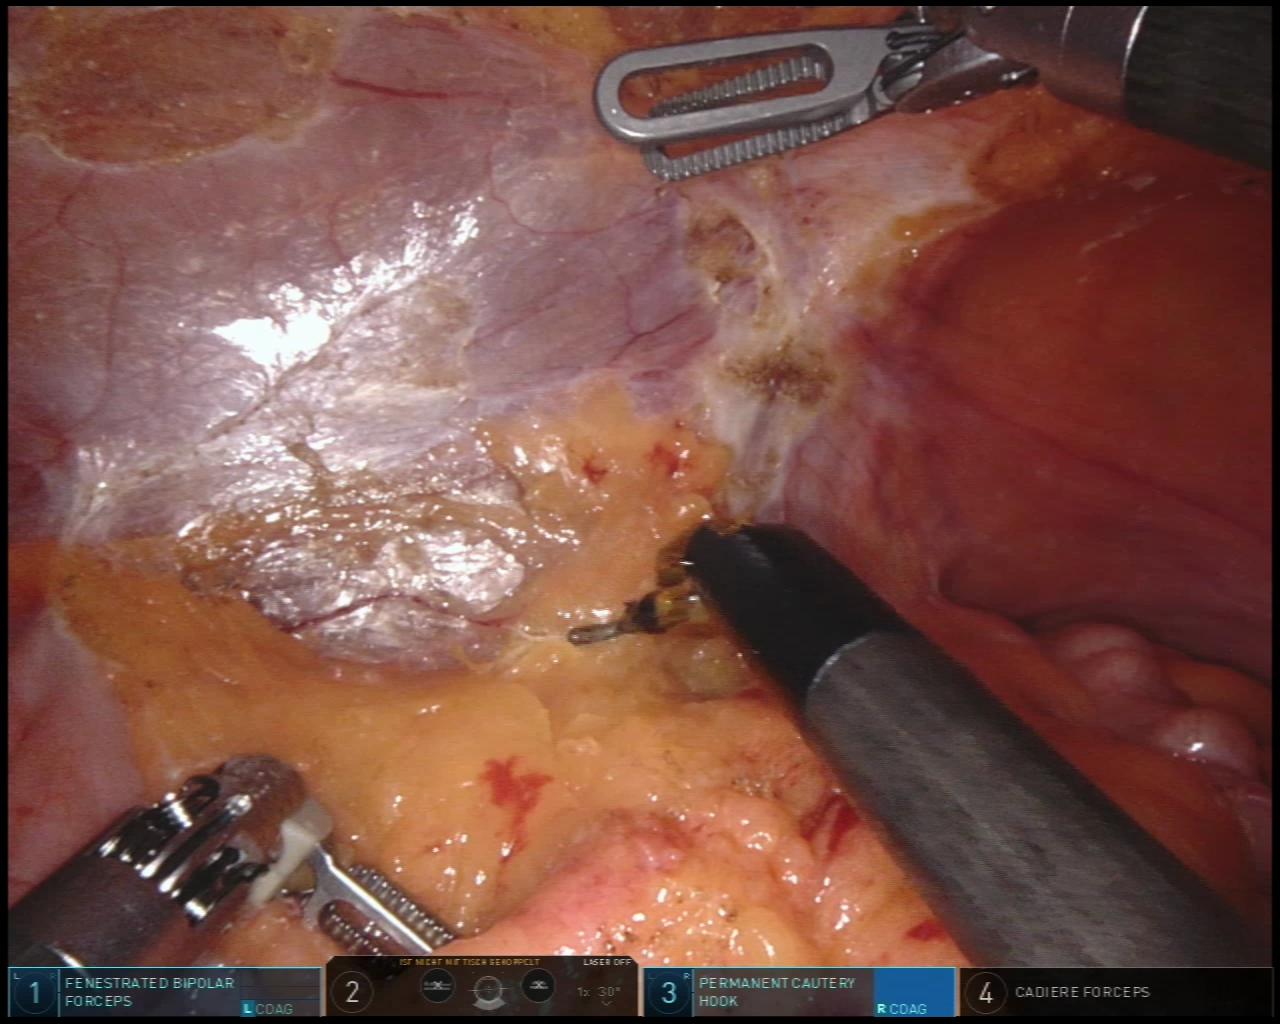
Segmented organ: colon
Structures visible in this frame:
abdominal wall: yes
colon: yes
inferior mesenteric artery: no
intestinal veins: no
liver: no
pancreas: no
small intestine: no
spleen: no
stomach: no
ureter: no
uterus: no
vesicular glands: no